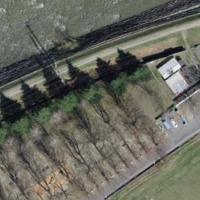
EUNIS habitat code: 25
Species observed at this site:
Impatiens balfourii